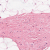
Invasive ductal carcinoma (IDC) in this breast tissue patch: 0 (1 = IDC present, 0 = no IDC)